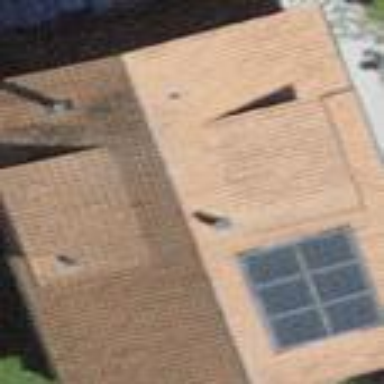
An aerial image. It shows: Gabled roof on residential building.